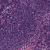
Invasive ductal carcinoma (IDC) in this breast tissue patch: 0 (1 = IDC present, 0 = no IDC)